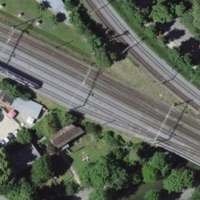
EUNIS habitat code: 57
Species observed at this site:
Mahonia aquifolium